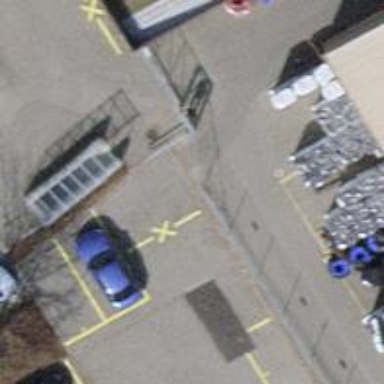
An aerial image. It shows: Swing gate.